Question: I'm trying to plot some lat/long points onto a map, but I can't get them to appear in the correct place.
The dots should be in San Francisco. I have a <URL>.

'''
var width = 400,
height = 400;
var projection = d3.geo.azimuthalEqualArea()
.clipAngle(180 - 1e-3)
.scale(100)
.translate([width / 2, height / 2])
.precision(.1);
var path = d3.geo.path()
.projection(projection);
var graticule = d3.geo.graticule();
var svg = d3.select("body").append("svg")
.attr("width", width)
.attr("height", height);
svg.append("defs").append("path")
.datum({type: "Sphere"})
.attr("id", "sphere")
.attr("d", path);
svg.append("use")
.attr("class", "stroke")
.attr("xlink:href", "#sphere");
svg.append("use")
.attr("class", "fill")
.attr("xlink:href", "#sphere");
svg.append("path")
.datum(graticule)
.attr("class", "graticule")
.attr("d", path);
d3.json("http://bl.ocks.org/mbostock/raw/<PHONE>/world-50m.json", function(error, world) {
svg.insert("path", ".graticule")
.datum(topojson.feature(world, world.objects.land))
.attr("class", "land")
.attr("d", path);
svg.insert("path", ".graticule")
.datum(topojson.mesh(world, world.objects.countries, function(a, b) { return a !== b; }))
.attr("class", "boundary")
.attr("d", path);
});
var latlong = {"type":"FeatureCollection","features":[{"type":"Feature","geometry":{"type":"Point","coordinates":[37.<PHONE>,-<PHONE>]},"properties":{"timestampMs":1415894666875}},{"type":"Feature","geometry":{"type":"Point","coordinates":[37.<PHONE>,-<PHONE>]},"properties":{"timestampMs":1415894601718}},{"type":"Feature","geometry":{"type":"Point","coordinates":[37.<PHONE>,-<PHONE>]},"properties":{"timestampMs":1415894536288}},{"type":"Feature","geometry":{"type":"Point","coordinates":[37.<PHONE>,-<PHONE>]},"properties":{"timestampMs":1415894471356}},{"type":"Feature","geometry":{"type":"Point","coordinates":[37.383878,-<PHONE>]},"properties":{"timestampMs":1415894406257}},{"type":"Feature","geometry":{"type":"Point","coordinates":[37.<PHONE>,-<PHONE>]},"properties":{"timestampMs":1415894326769}},{"type":"Feature","geometry":{"type":"Point","coordinates":[37.<PHONE>,-<PHONE>]},"properties":{"timestampMs":1415894261810}},{"type":"Feature","geometry":{"type":"Point","coordinates":[37.383829,-<PHONE>]},"properties":{"timestampMs":1415894196224}},{"type":"Feature","geometry":{"type":"Point","coordinates":[37.<PHONE>,-<PHONE>]},"properties":{"timestampMs":1415894131768}},{"type":"Feature","geometry":{"type":"Point","coordinates":[37.<PHONE>,-<PHONE>]},"properties":{"timestampMs":1415894066809}}]};
// THESE ARE THE POINTS THAT ARE NOT BEING PLACED CORRECTLY
svg.selectAll("circle")
.data(latlong.features).enter()
.append("circle")
.attr("cx", function (d) { return projection(d.geometry.coordinates)[1]; })
.attr("cy", function (d) { return projection(d.geometry.coordinates)[0]; })
.attr("r", "2px")
.attr("fill", "red");
'''
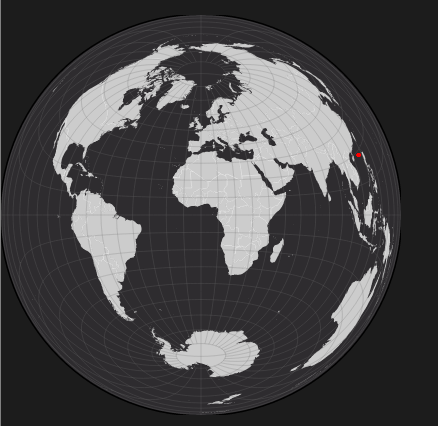
Answer: You've specified the latitude and longitude the wrong way round for d3.geo and you're also taking the output the wrong way round. It is counter to the way that they are displayed by convention (N/S then E/W) but it is more consistent with a drawing convention of across then up/down.
From <URL> in the D3 API Geo reference:
> A projection function takes a two-element array of numbers
representing the coordinates of a location, [longitude, latitude], and
returns a similar two-element array of numbers representing the
projected pixel position [x, y].
To fix this, I've reversed the coordinates of your FeatureCollection:
'''
var latlong = {"type":"FeatureCollection","features":[
{"type":"Feature","geometry":{"type":"Point","coordinates":[-<PHONE>,37.<PHONE>]},"properties":{"timestampMs":1415894666875}},
etc...
'''
and reversed the coordinates of your plot.
'''
.attr("cx", function (d) { return projection(d.geometry.coordinates)[0]; })
.attr("cy", function (d) { return projection(d.geometry.coordinates)[1]; })
'''
Everything else was fine. Amended <URL> here. So often it's the little things!